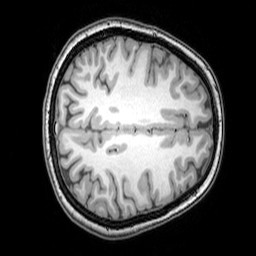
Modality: T1w
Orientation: axial
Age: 24
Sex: female
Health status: healthy
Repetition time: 0.081 s
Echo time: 0.037 s